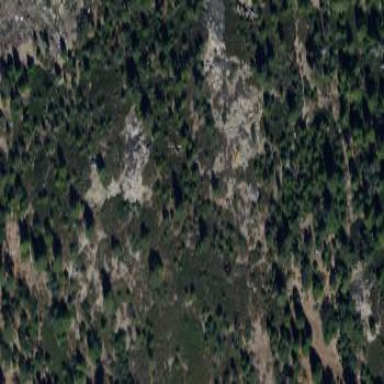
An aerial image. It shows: Woodland with evergreen needle-leaved trees.